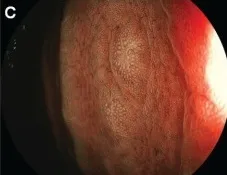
Esophagogastroduodenoscopy images of Case 2 performed 29 months after the initial examination. (c): Magnifying observation with narrow-band imaging showed small elevations.
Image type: endoscopy (gi_endoscopy)